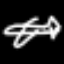
Label: airplane